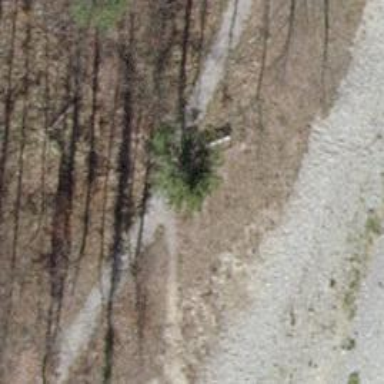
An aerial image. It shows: Brown bench.